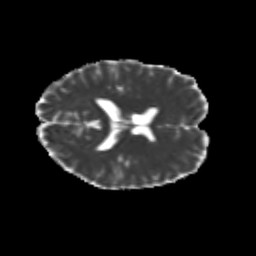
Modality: MD
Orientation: axial
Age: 25
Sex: female
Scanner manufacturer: siemens
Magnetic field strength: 3 T
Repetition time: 3.5 s
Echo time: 0.104 s